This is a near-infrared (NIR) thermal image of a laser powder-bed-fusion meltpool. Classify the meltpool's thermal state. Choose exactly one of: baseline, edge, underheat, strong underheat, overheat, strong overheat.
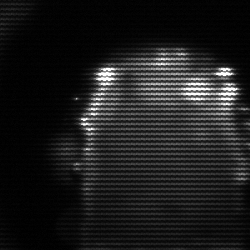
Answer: baseline